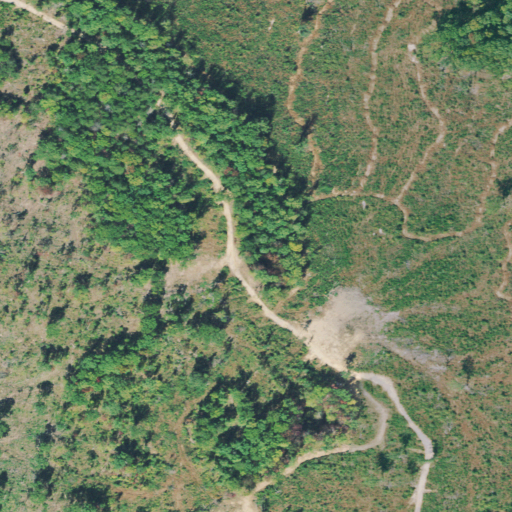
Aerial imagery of ridge(s) in Tennessee named Higginbotham Ridge containing deciduous forest and grassland